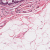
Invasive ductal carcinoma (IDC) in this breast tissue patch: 0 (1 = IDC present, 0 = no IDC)